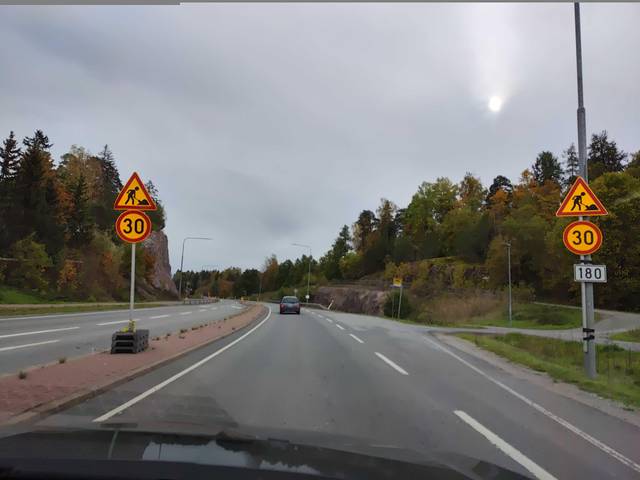
Region: Finland
Coordinates: 60.399, 22.388